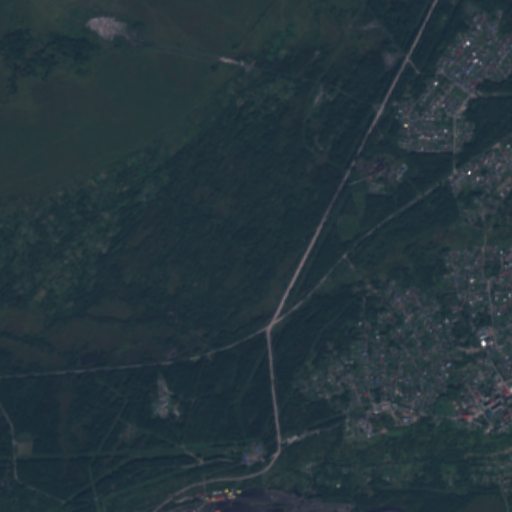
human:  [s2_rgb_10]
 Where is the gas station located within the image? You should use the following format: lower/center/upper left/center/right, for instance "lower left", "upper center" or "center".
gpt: The gas station is located in the lower center of the image.
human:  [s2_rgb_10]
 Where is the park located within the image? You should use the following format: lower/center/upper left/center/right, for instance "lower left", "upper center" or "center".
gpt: The park is located in the lower left of the image.
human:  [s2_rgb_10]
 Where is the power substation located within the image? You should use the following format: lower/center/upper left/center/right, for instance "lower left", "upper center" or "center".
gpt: The power substation is located in the center right of the image.
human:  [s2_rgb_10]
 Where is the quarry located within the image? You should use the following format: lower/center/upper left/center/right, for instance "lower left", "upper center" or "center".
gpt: The quarry is located in the lower center of the image.
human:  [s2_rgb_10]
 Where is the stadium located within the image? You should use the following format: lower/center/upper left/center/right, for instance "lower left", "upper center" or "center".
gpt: The stadium is located in the lower right of the image.
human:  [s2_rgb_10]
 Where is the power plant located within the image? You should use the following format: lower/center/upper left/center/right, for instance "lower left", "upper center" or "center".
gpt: There is no power plant in the image.